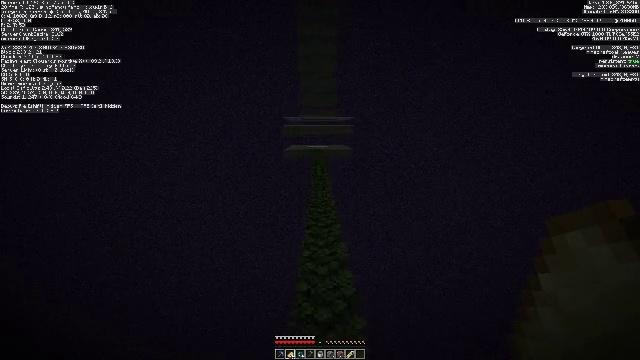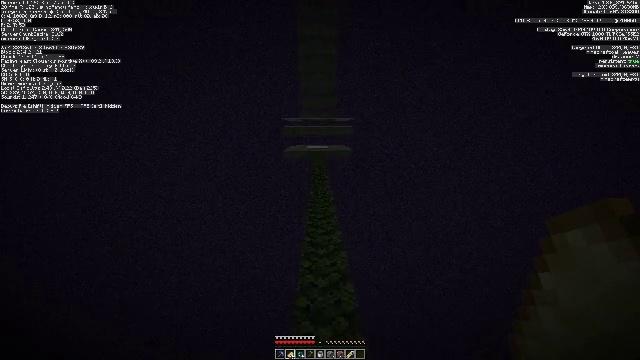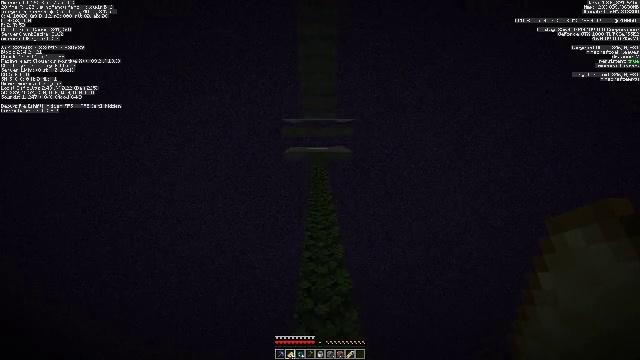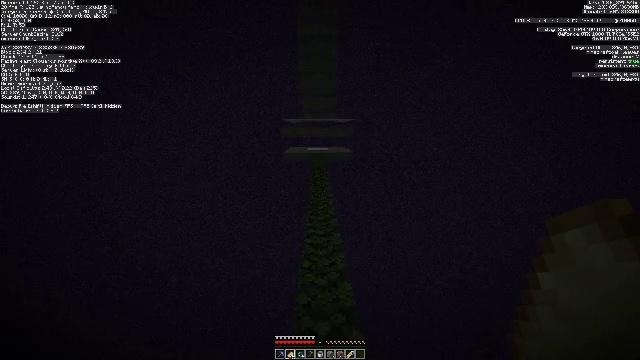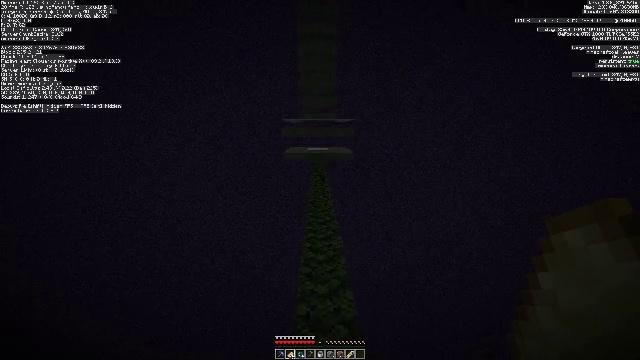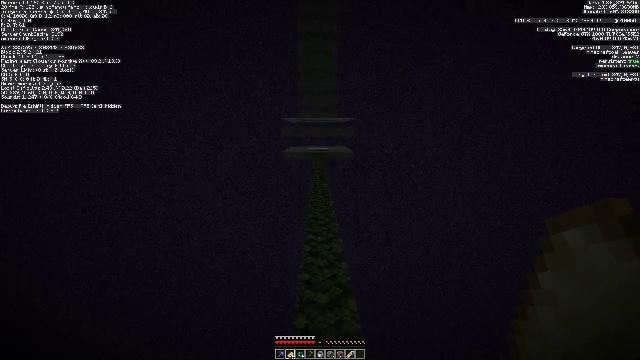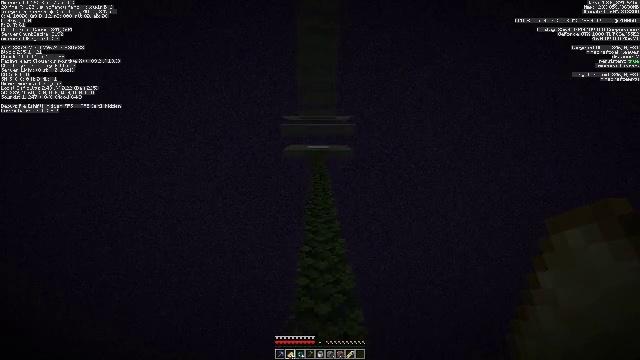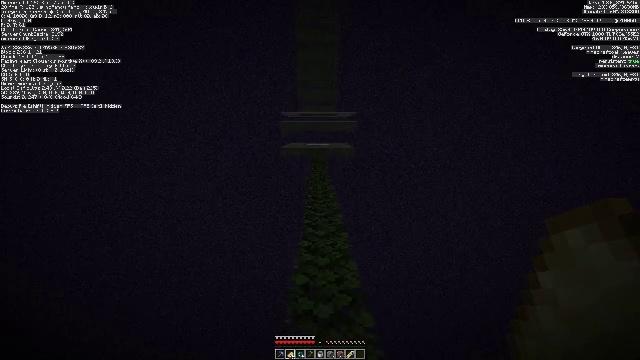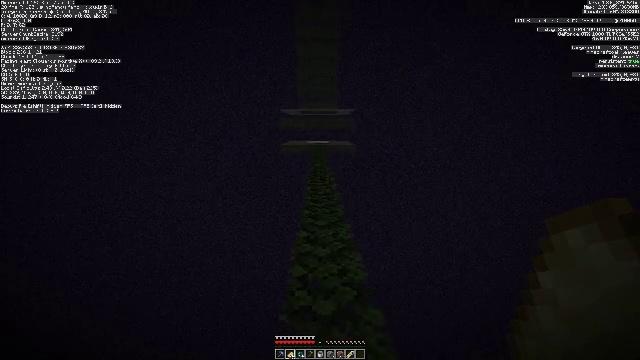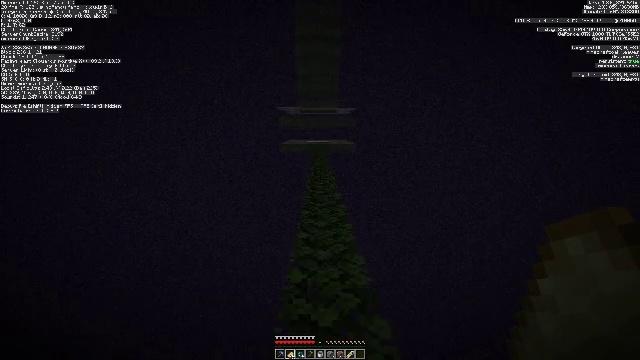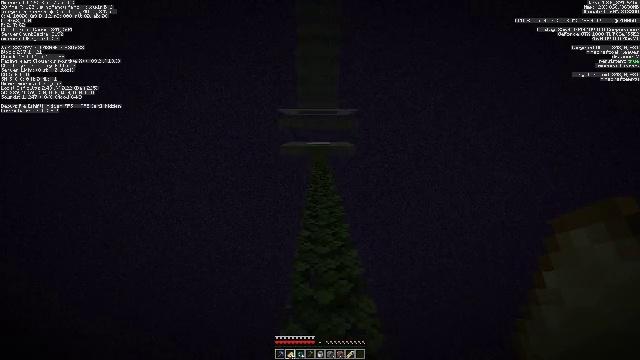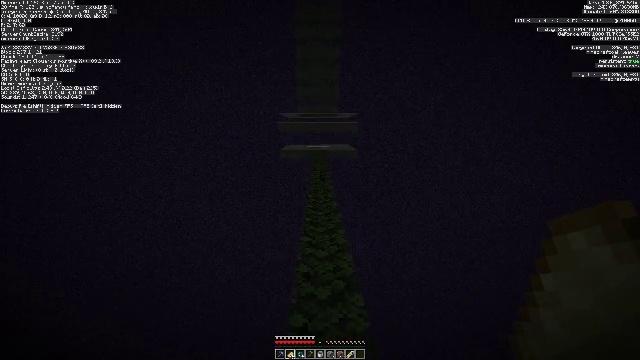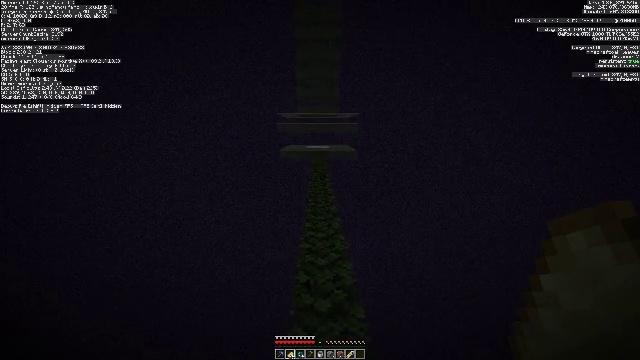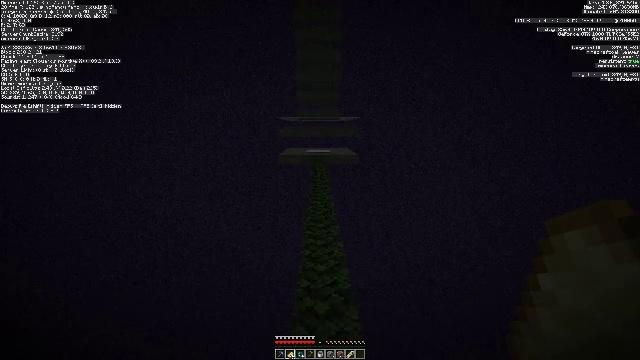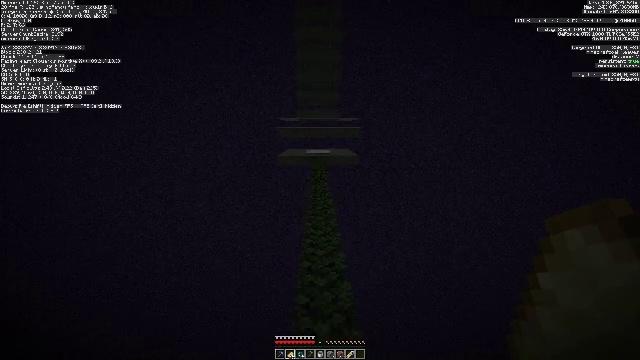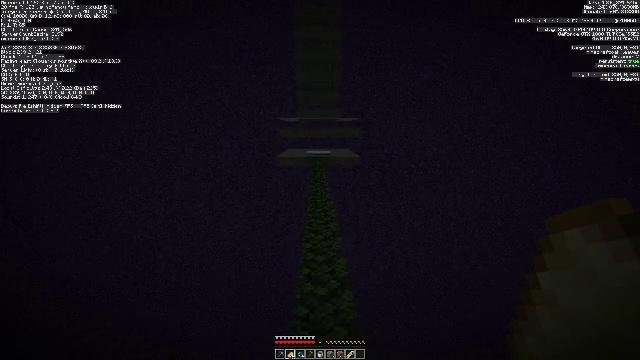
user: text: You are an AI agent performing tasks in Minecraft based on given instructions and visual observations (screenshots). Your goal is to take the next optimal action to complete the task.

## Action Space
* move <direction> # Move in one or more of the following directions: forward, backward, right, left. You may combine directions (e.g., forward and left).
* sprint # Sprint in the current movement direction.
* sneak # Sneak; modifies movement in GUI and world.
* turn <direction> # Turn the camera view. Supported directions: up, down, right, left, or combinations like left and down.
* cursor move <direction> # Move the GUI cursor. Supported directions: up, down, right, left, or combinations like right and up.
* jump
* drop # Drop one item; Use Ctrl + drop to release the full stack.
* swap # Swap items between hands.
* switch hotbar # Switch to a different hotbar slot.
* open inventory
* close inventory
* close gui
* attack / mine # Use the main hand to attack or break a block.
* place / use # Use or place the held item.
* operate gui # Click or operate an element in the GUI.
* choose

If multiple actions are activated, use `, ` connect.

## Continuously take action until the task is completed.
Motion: motion action
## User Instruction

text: Remove the white carpet from the floor.
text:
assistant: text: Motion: move forward, jump
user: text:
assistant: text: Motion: move forward, jump
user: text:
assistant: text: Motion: move forward, jump
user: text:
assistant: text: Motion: move forward, jump
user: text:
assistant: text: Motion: move forward, jump
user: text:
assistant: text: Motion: move forward, jump
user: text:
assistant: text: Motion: move forward, jump
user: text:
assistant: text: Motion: move forward, jump
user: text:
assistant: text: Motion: move forward, jump
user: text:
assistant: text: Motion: move forward, jump
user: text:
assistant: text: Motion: move forward, jump
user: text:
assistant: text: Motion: move forward, jump
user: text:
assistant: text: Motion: move forward, jump
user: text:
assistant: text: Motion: move forward, jump
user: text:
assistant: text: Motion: move forward, jump
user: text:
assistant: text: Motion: move forward, jump
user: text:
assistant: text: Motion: move forward, jump
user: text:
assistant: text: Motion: move forward, jump
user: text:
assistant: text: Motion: move forward, jump
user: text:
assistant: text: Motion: move forward, jump
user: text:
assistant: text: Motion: move forward, jump
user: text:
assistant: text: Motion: move forward, jump
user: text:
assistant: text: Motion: move forward, jump
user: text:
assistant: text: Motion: move forward, jump
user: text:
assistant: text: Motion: move forward, jump
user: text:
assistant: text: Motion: move forward, jump
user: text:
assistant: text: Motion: move forward, jump
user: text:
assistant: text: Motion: move forward, jump
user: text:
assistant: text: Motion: move forward, jump
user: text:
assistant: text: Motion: move forward, jump